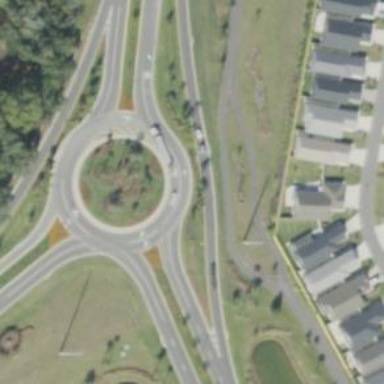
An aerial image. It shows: Secondary link road.